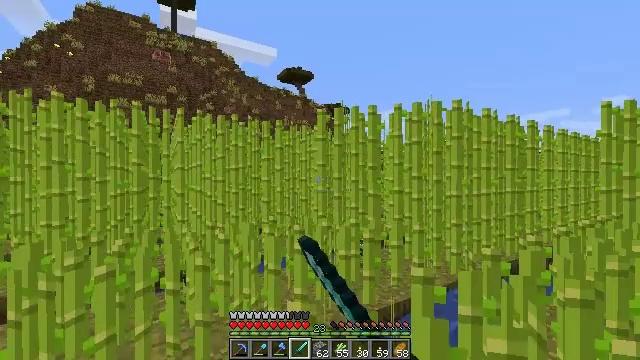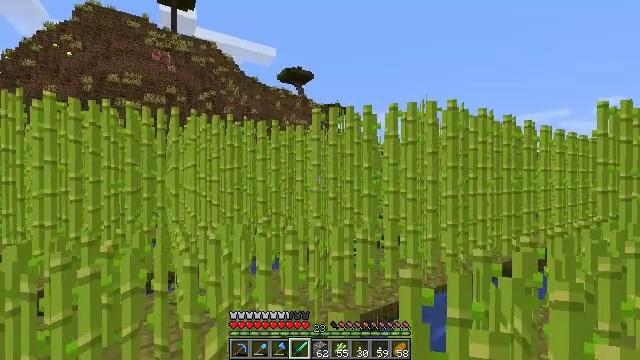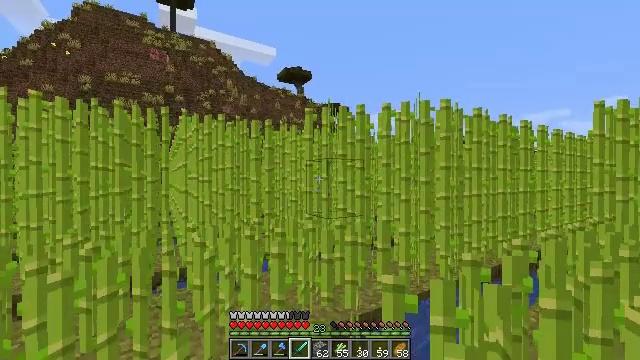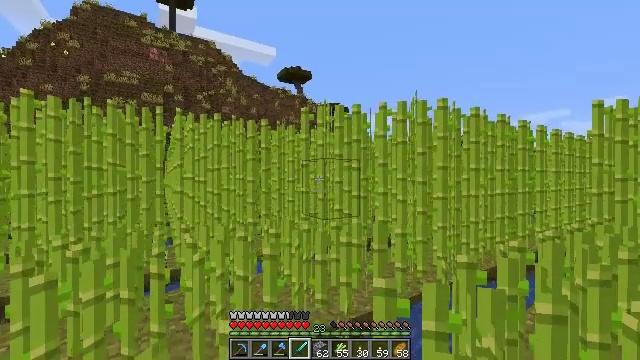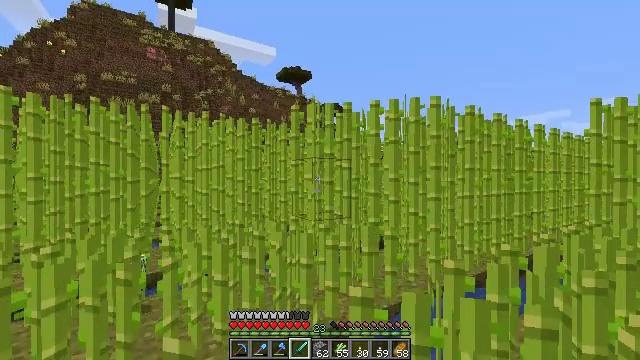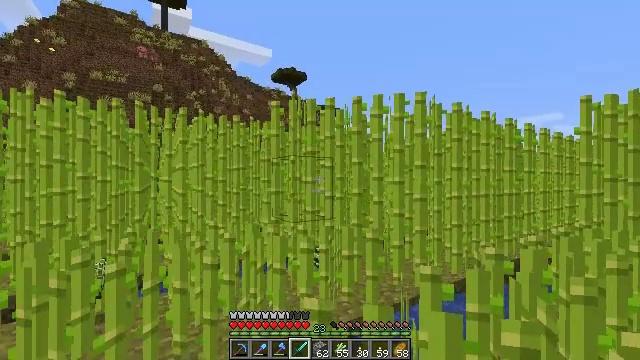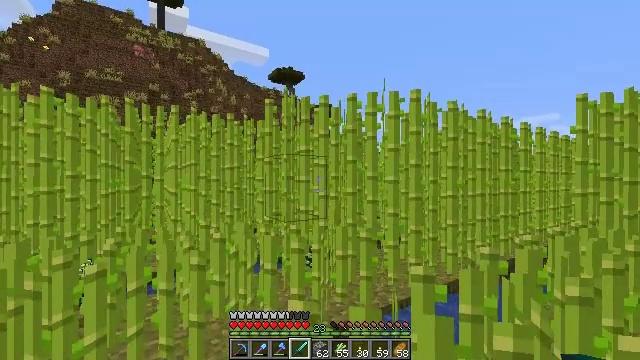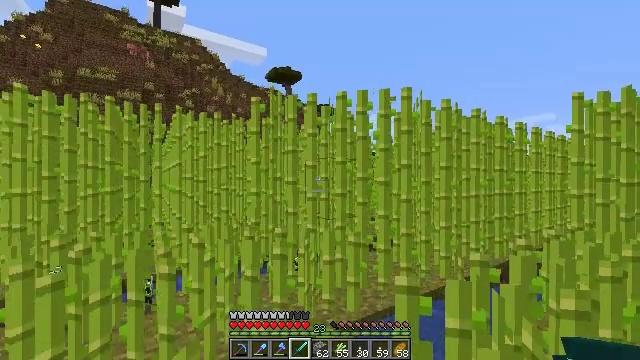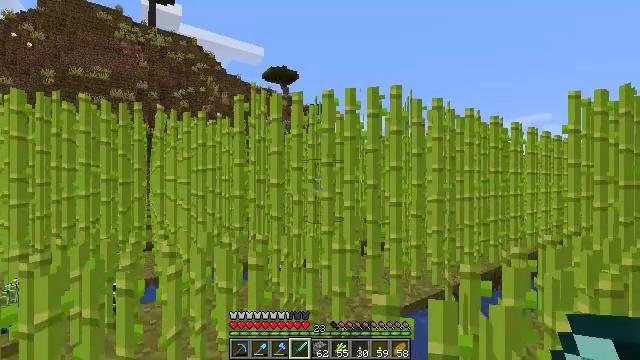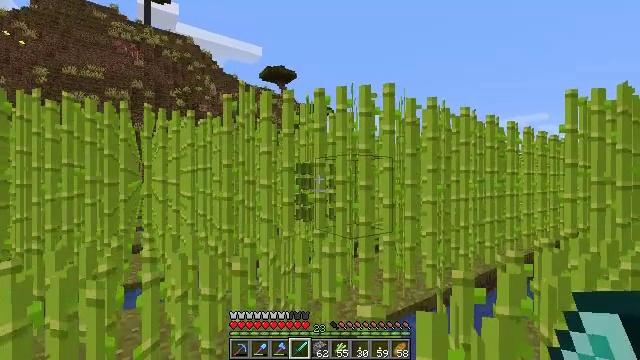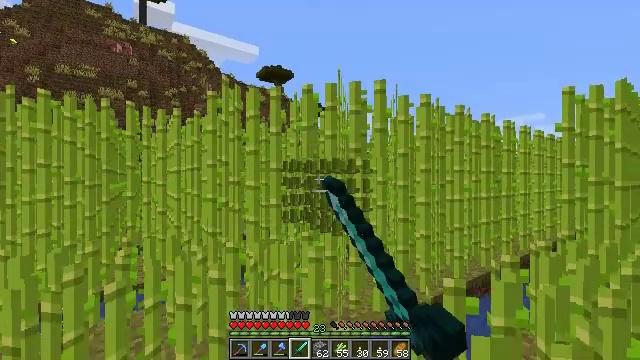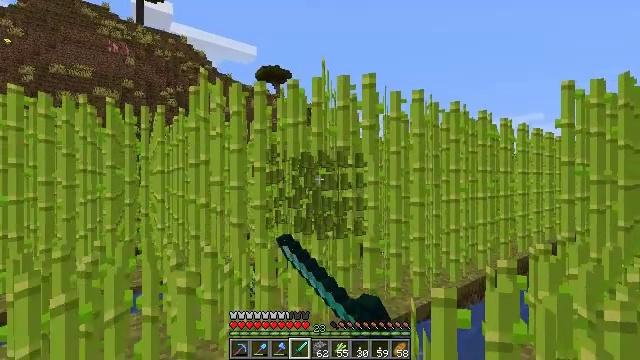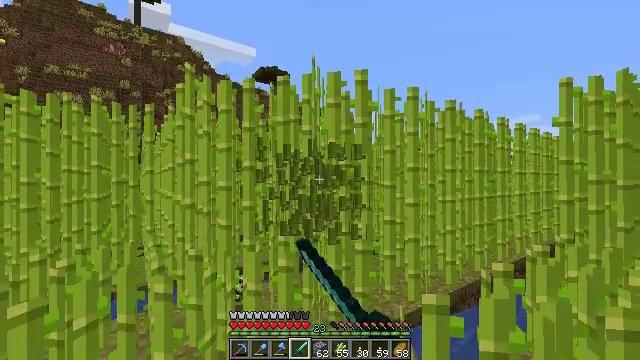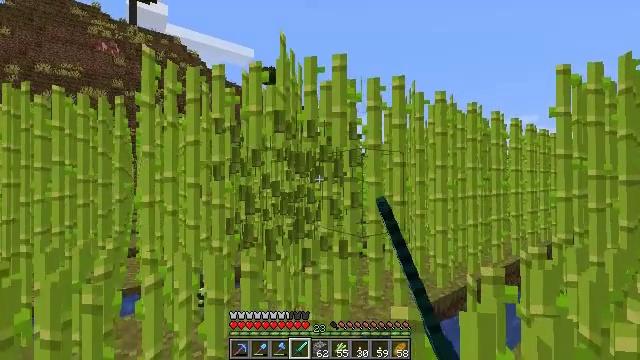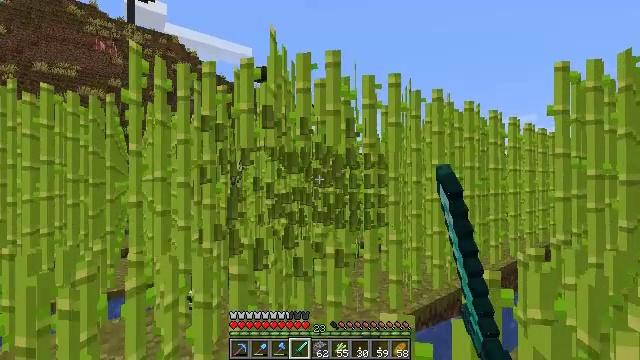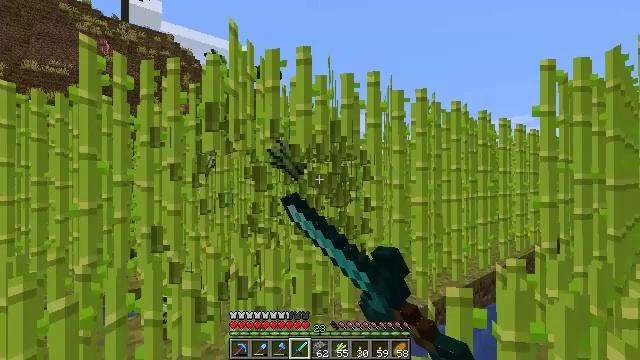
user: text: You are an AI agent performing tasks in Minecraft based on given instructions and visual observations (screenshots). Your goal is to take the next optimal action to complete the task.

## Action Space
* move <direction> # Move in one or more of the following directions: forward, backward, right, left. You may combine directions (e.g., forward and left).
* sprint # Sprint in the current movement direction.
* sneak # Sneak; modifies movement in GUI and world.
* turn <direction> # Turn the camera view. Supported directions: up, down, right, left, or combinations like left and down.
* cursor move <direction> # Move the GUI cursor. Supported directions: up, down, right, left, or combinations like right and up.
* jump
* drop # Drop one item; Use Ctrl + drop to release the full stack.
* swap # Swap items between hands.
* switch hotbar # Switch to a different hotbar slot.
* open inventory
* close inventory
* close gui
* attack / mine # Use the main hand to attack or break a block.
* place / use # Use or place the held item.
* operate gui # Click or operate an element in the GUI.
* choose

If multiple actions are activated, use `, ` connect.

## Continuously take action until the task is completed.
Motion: motion action
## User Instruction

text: Cut down the sugar cane stalks.
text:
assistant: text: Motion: move right, attack / mine
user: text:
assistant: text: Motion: move forward and move right, attack / mine
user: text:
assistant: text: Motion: move forward and move right, attack / mine
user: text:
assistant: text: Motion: move forward and move right, attack / mine
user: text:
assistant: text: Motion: move forward and move right, attack / mine
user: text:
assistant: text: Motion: move forward and move right, attack / mine
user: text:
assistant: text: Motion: move forward and move right, attack / mine
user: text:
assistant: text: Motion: move forward and move right, attack / mine
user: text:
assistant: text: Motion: move forward and move right, attack / mine
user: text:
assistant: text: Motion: move forward and move right, attack / mine
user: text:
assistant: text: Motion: move forward and move right, attack / mine
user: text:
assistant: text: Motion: move forward and move right, attack / mine
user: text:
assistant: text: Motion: move forward and move right, attack / mine
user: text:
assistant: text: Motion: move forward and move right, attack / mine
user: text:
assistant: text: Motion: move right, attack / mine
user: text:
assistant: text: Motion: move right, attack / mine
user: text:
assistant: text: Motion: move right, attack / mine
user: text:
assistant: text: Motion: attack / mine
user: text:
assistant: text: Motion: attack / mine
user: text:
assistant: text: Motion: attack / mine
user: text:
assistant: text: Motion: move left, attack / mine
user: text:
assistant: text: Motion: move left, turn left, attack / mine
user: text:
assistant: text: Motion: move left, turn left, attack / mine
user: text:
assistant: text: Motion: move left, turn left, attack / mine
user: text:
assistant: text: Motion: move left, turn left, attack / mine
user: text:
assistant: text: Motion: move left, turn left, attack / mine
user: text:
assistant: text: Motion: move left, attack / mine
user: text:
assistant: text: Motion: attack / mine
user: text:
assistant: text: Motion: move right, attack / mine
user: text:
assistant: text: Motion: move right, attack / mine